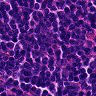
Metastatic tissue present: no